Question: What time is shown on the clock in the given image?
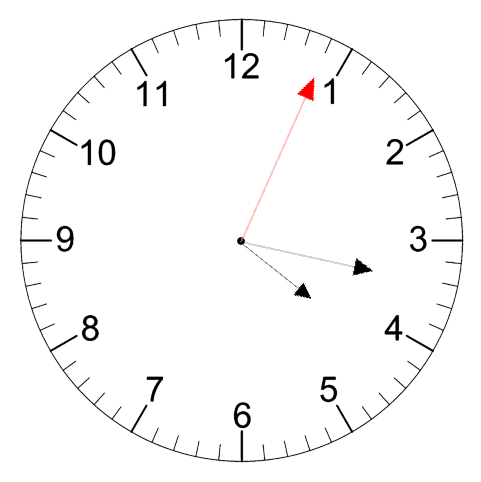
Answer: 04:17:04